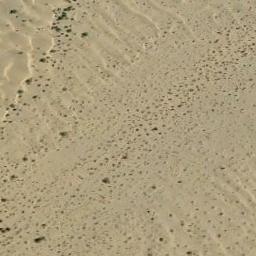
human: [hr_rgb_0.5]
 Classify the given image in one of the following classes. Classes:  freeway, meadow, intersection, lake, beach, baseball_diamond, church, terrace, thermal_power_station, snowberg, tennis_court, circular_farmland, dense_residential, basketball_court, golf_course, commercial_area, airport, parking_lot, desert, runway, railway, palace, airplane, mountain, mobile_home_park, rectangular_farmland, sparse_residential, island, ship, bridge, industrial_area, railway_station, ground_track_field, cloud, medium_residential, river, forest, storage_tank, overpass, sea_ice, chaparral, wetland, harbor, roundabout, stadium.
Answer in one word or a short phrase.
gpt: chaparral